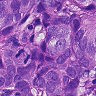
Metastatic tissue present: yes